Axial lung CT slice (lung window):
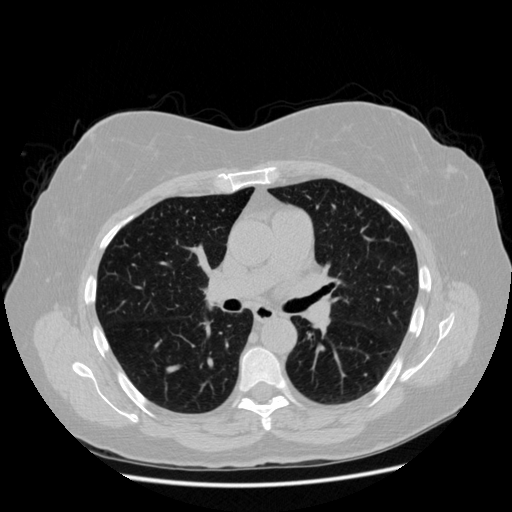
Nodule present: no